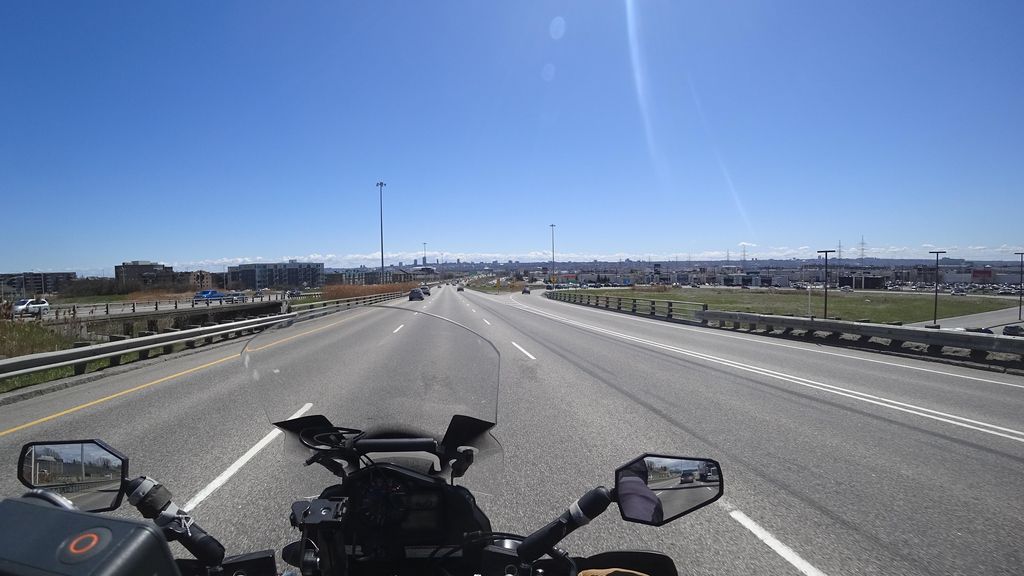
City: quebec_city